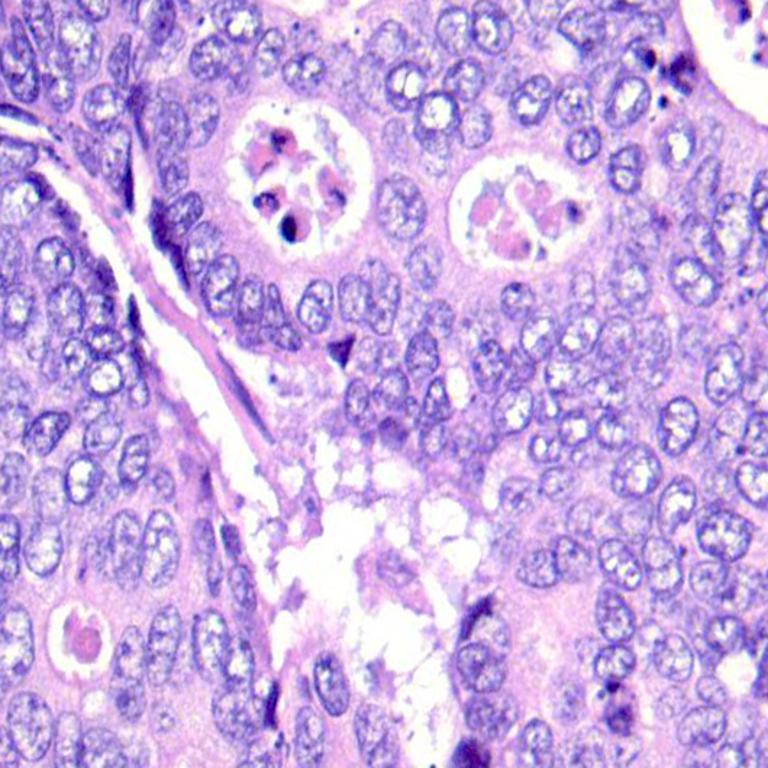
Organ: colon
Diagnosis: adenocarcinomas